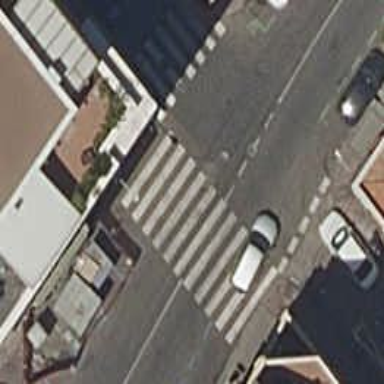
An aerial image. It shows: Marked crossing on the road.